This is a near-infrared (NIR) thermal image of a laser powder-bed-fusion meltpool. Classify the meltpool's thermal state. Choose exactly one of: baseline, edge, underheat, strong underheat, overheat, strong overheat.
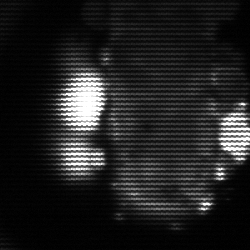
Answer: strong underheat